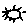
Label: sun